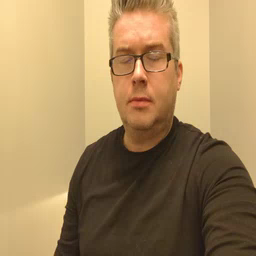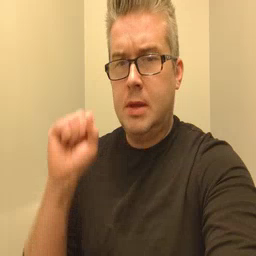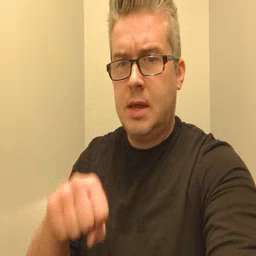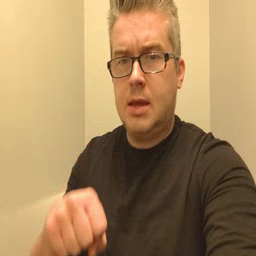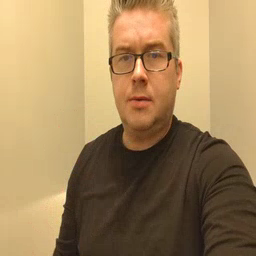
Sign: can